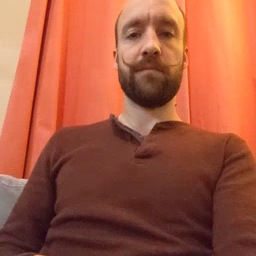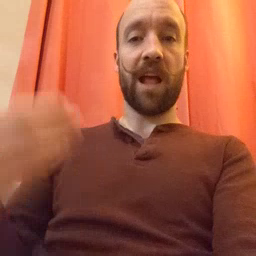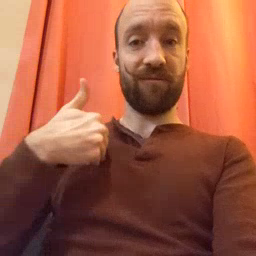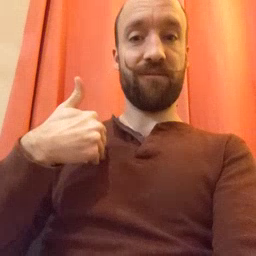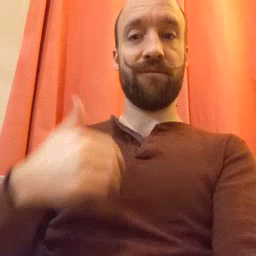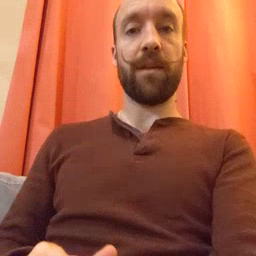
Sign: have